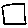
Label: square